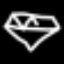
Label: diamond